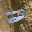
Label: 2